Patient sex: F
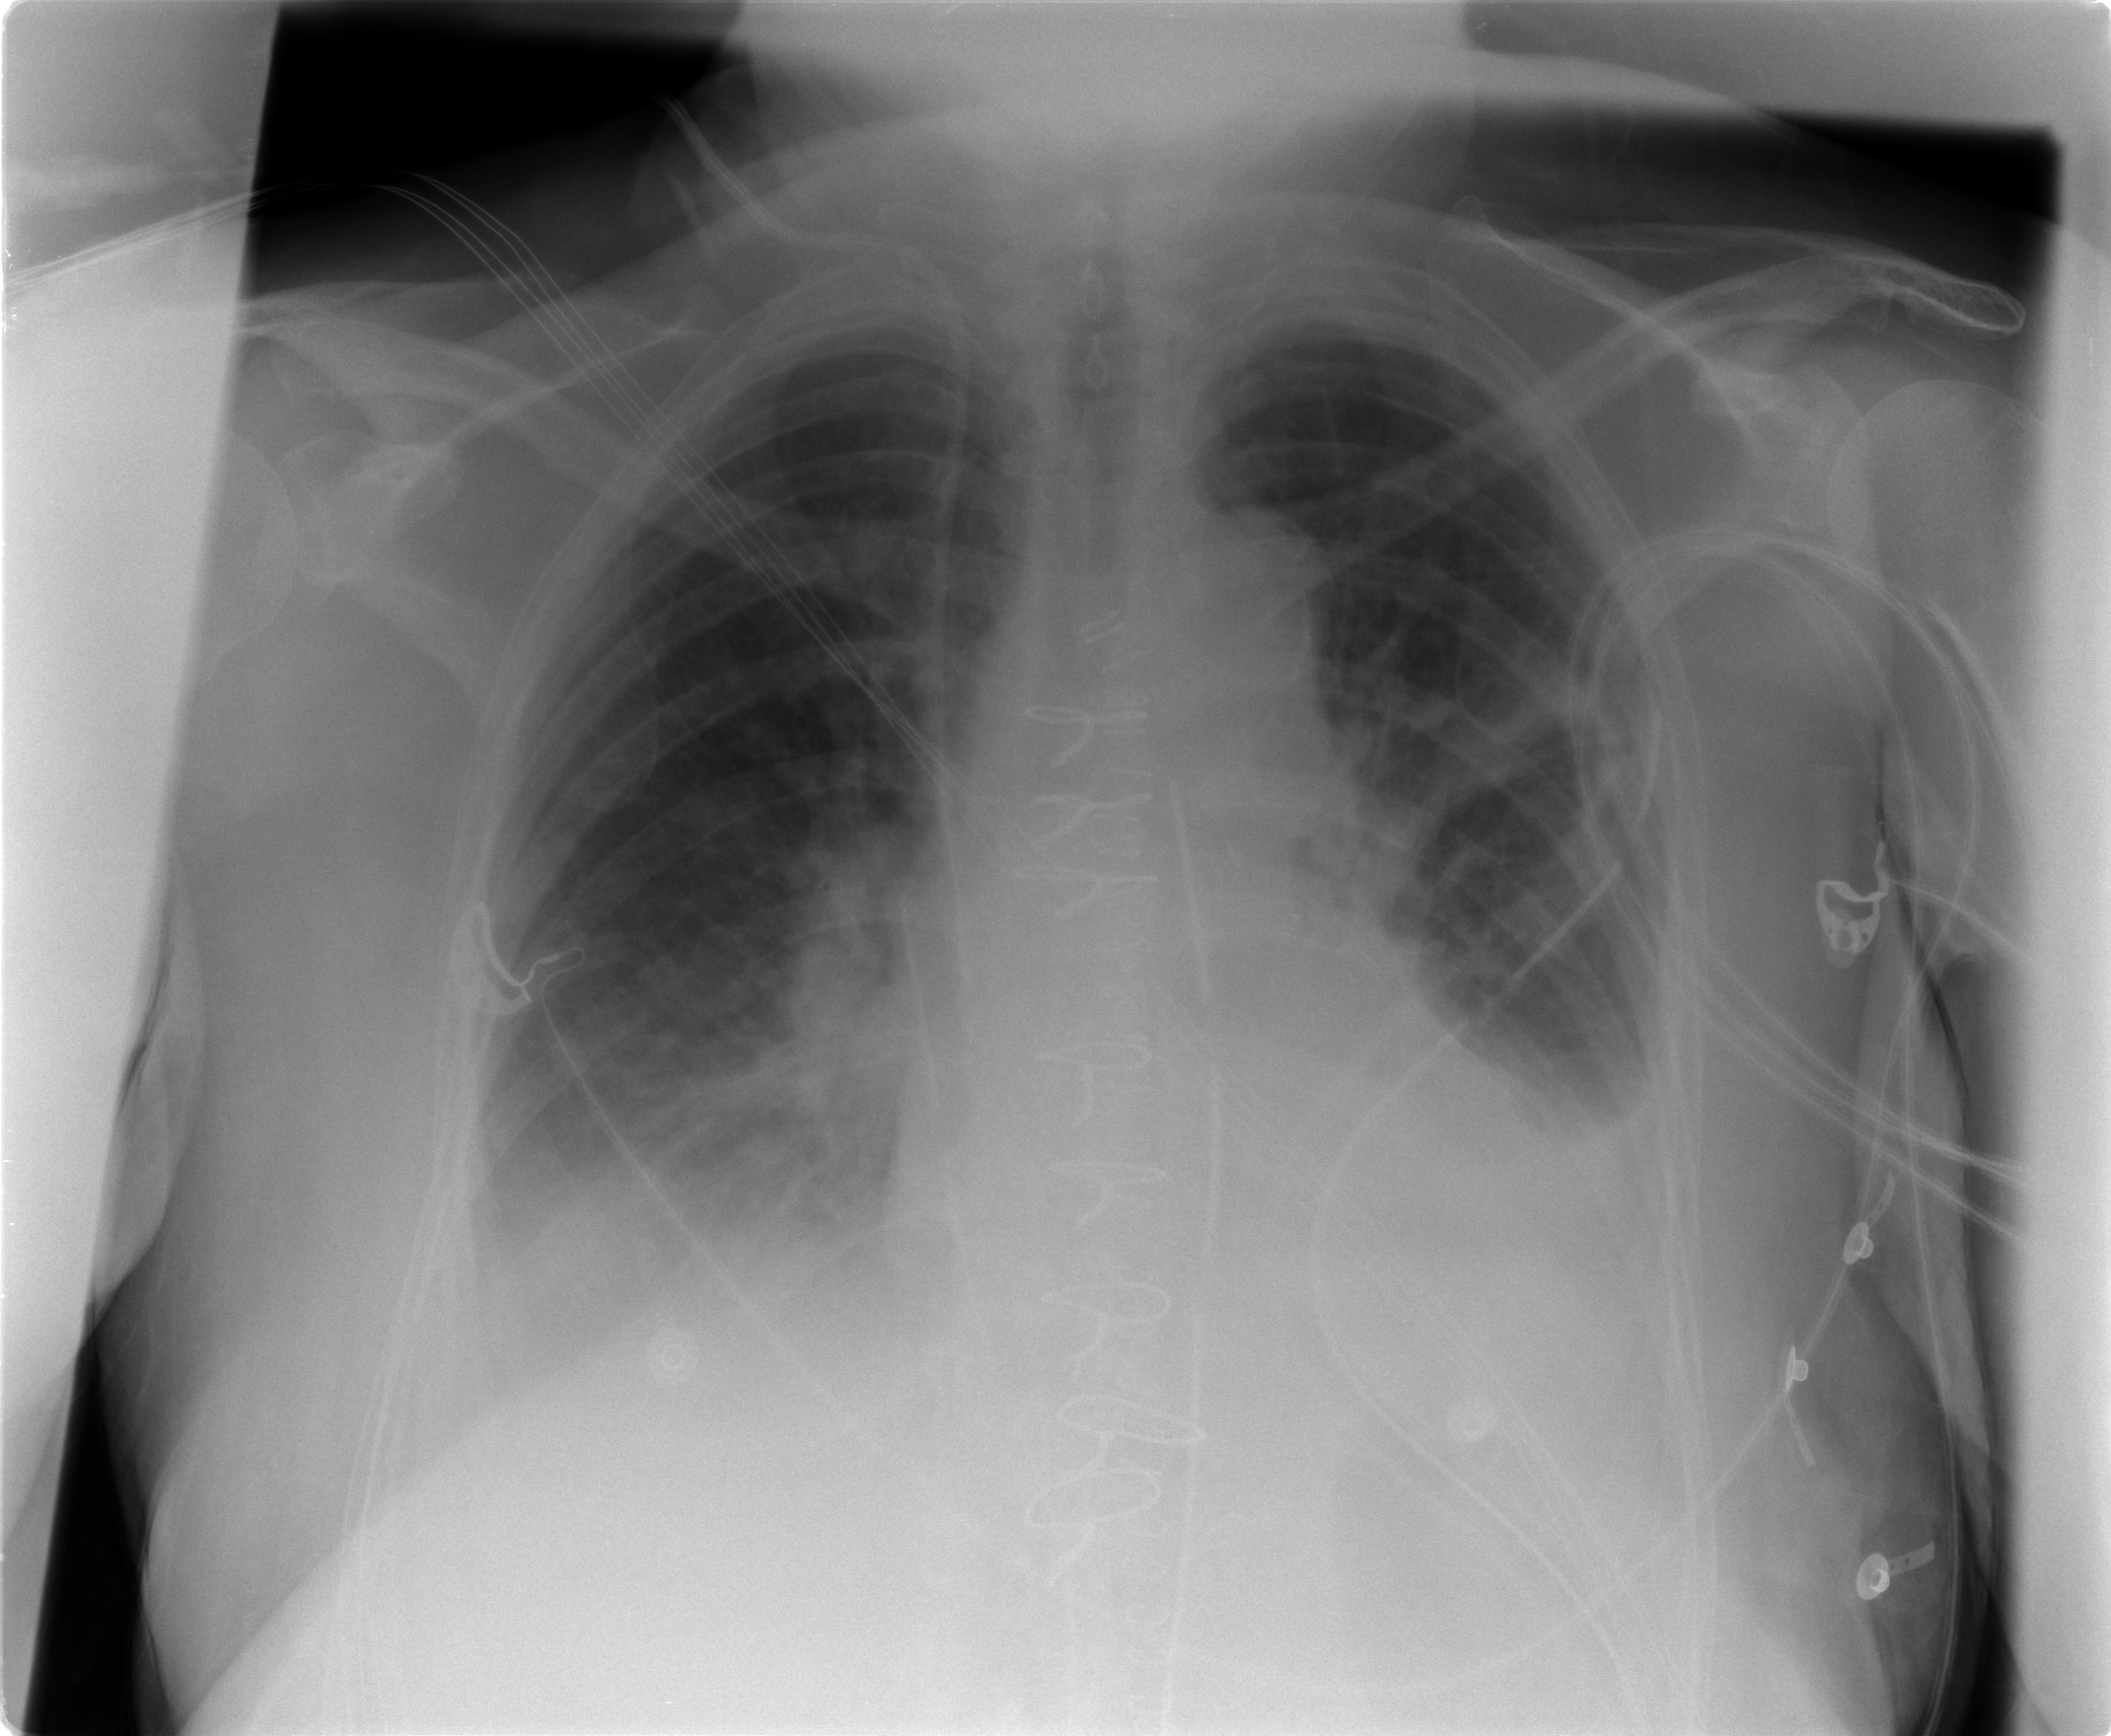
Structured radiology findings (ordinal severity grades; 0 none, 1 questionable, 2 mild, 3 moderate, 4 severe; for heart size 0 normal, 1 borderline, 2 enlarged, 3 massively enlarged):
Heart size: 1
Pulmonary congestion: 2
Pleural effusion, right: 2
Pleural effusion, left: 2
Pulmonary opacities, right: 1
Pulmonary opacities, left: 1
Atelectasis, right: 2
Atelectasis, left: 2